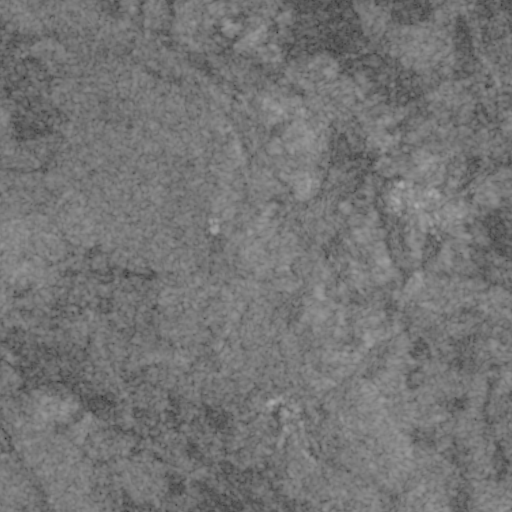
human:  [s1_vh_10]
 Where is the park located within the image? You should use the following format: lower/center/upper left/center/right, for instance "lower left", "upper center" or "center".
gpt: The park is located in the upper right of the image.
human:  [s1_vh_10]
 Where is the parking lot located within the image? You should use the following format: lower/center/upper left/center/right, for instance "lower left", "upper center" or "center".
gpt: The parking lot is located in the center right of the image.
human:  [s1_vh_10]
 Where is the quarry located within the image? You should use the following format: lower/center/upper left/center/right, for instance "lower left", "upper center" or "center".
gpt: The quarry is located in the lower center of the image.
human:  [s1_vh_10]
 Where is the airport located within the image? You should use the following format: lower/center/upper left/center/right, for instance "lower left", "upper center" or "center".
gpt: There is no airport in the image.

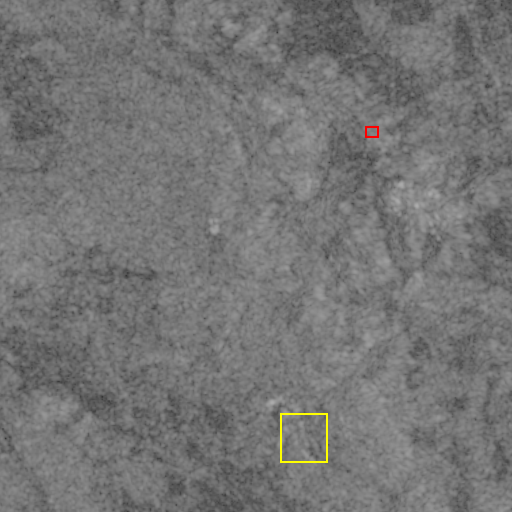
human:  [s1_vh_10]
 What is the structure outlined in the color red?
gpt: The structure outlined in red is a park.
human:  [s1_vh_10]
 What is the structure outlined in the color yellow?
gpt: The structure outlined in yellow is a quarry.
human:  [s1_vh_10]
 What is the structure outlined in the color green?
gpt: There is no green outline.